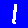
Digit: 1